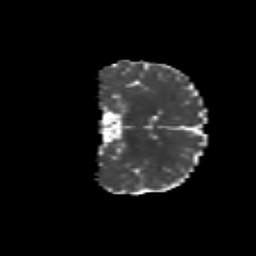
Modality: MD
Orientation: coronal
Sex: male
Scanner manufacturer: siemens
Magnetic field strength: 3 T
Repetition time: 5 s
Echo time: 0.071 s